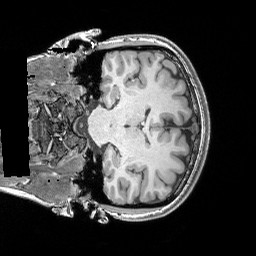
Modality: T1w
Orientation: coronal
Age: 23
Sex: female
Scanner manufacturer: siemens
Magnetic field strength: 3 T
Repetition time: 2.53 s
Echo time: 0.00326 s